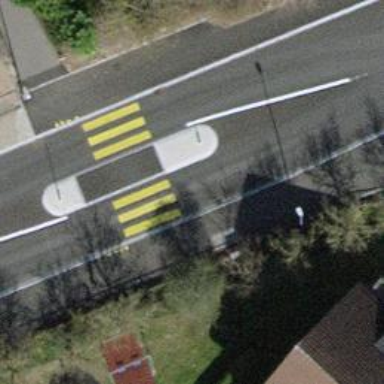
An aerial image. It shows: Uncontrolled zebra crossing with pedestrian island.